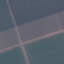
Label: AnnualCrop